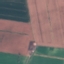
Label: AnnualCrop